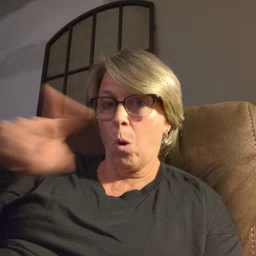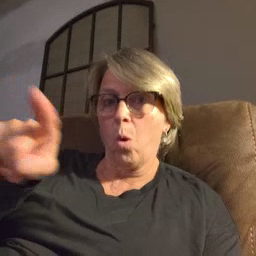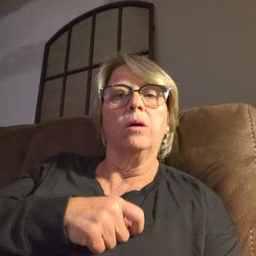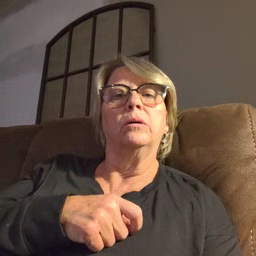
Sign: for